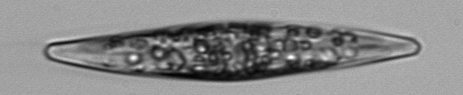
Label: Pleurosigma